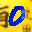
Label: 0